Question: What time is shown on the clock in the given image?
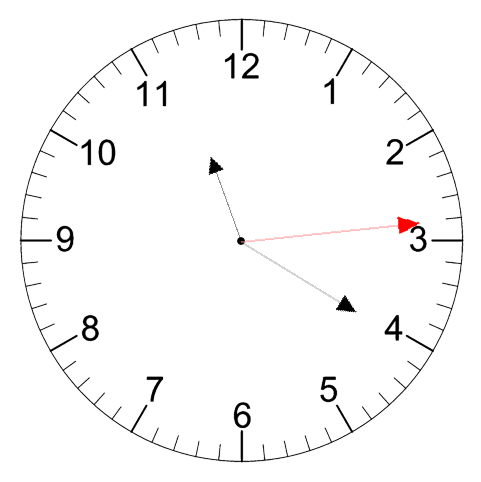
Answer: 11:20:14